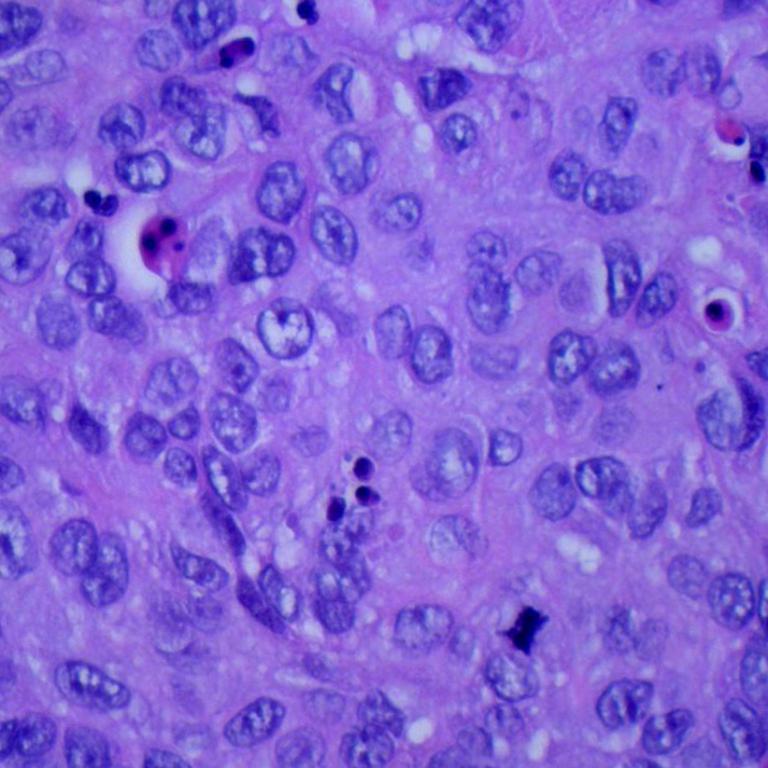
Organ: lung
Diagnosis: squamous carcinomas